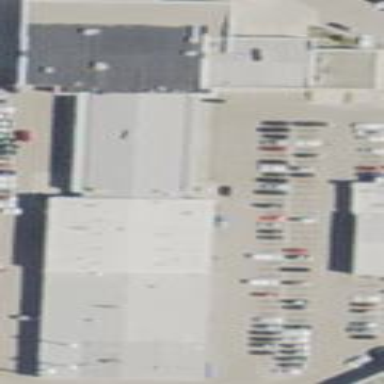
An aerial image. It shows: Commercial building with car shop.